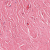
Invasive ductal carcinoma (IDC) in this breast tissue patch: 0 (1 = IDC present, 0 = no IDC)